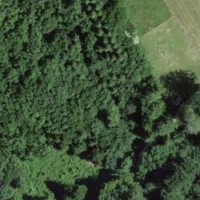
EUNIS habitat code: 44
Species observed at this site:
Fagus sylvatica